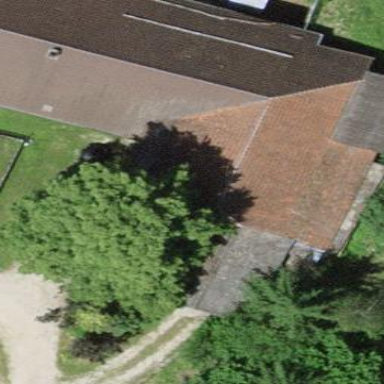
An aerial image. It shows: Farm building.